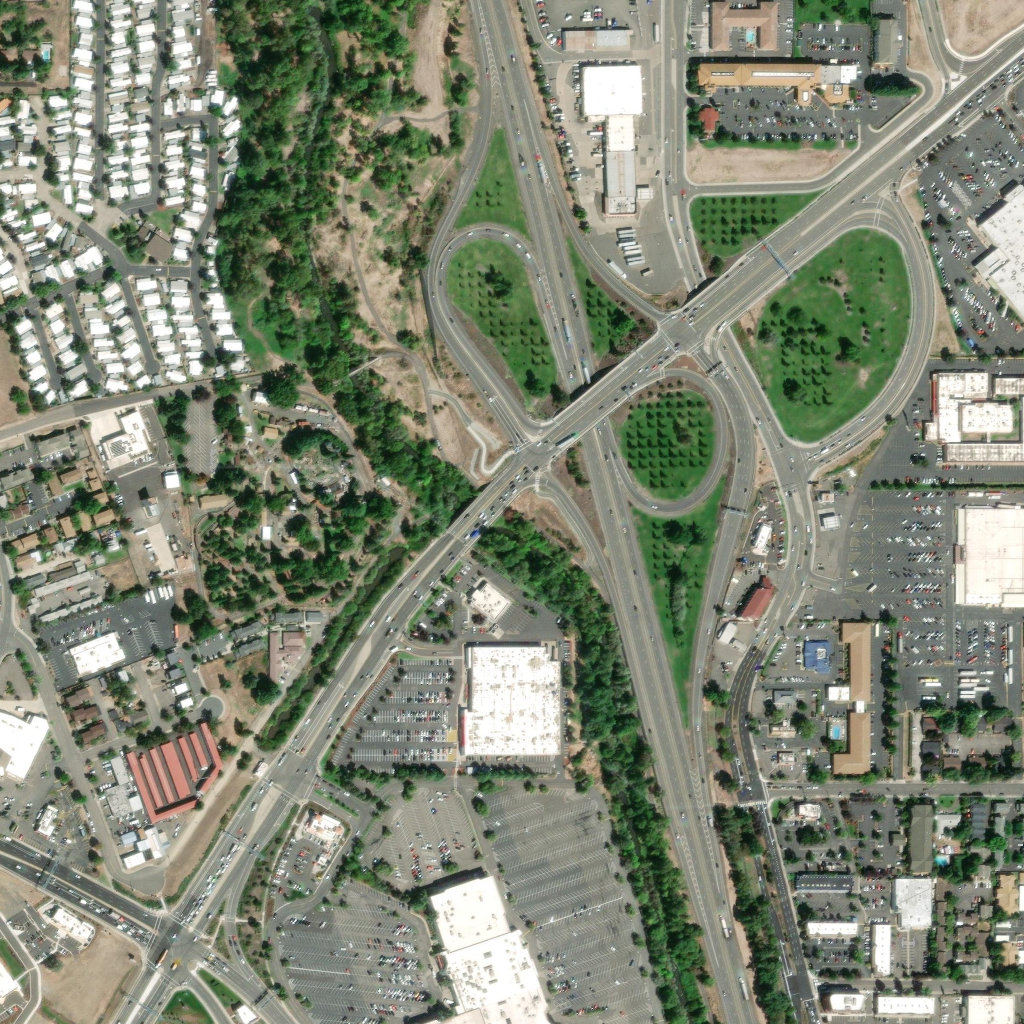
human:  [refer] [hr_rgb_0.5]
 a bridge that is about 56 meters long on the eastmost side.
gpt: <box>[[66, 26, 73, 34, 0]]</box>

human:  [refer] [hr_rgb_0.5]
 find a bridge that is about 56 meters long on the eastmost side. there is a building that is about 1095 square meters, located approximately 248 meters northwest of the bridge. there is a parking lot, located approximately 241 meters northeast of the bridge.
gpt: <box>[[66, 26, 73, 34, 0]]</box>